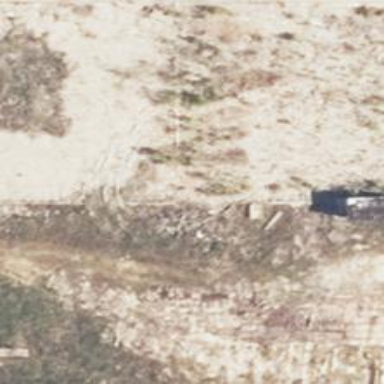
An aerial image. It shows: Abandoned railway spur.